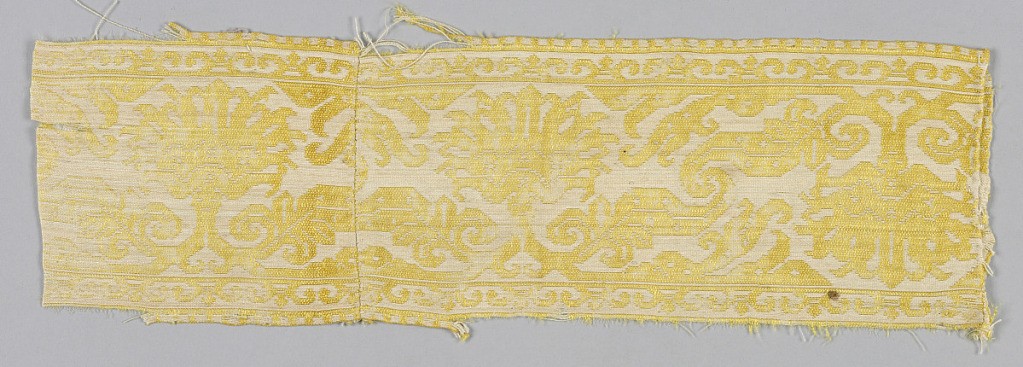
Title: Band
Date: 16th–17th century
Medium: silk, linen Technique: woven
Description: Band with a flower and vine pattern and narrow borders in yellow on white.